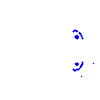
Particle: pion